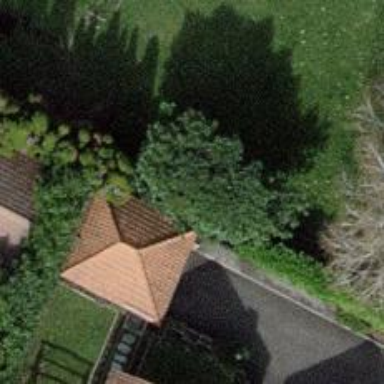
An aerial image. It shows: Evergreen tree with needle-leaved leaves.